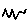
Label: zigzag